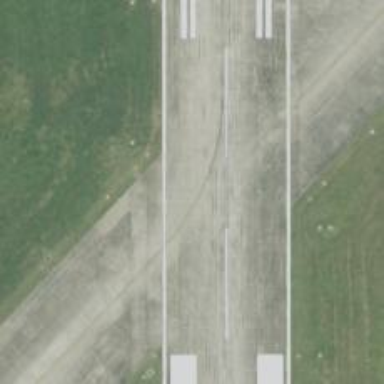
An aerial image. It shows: Image of taxiway at airport.